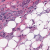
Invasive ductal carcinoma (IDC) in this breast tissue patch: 0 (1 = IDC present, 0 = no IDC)